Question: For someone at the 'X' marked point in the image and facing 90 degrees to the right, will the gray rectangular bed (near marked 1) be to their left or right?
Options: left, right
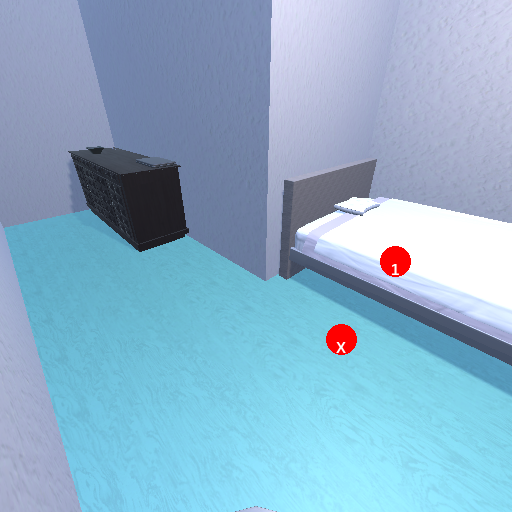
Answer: left